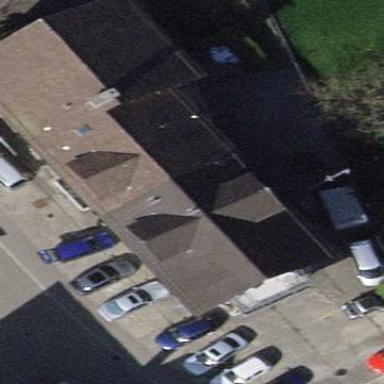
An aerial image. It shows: Gabled building with apartments. It also houses car repair shop.